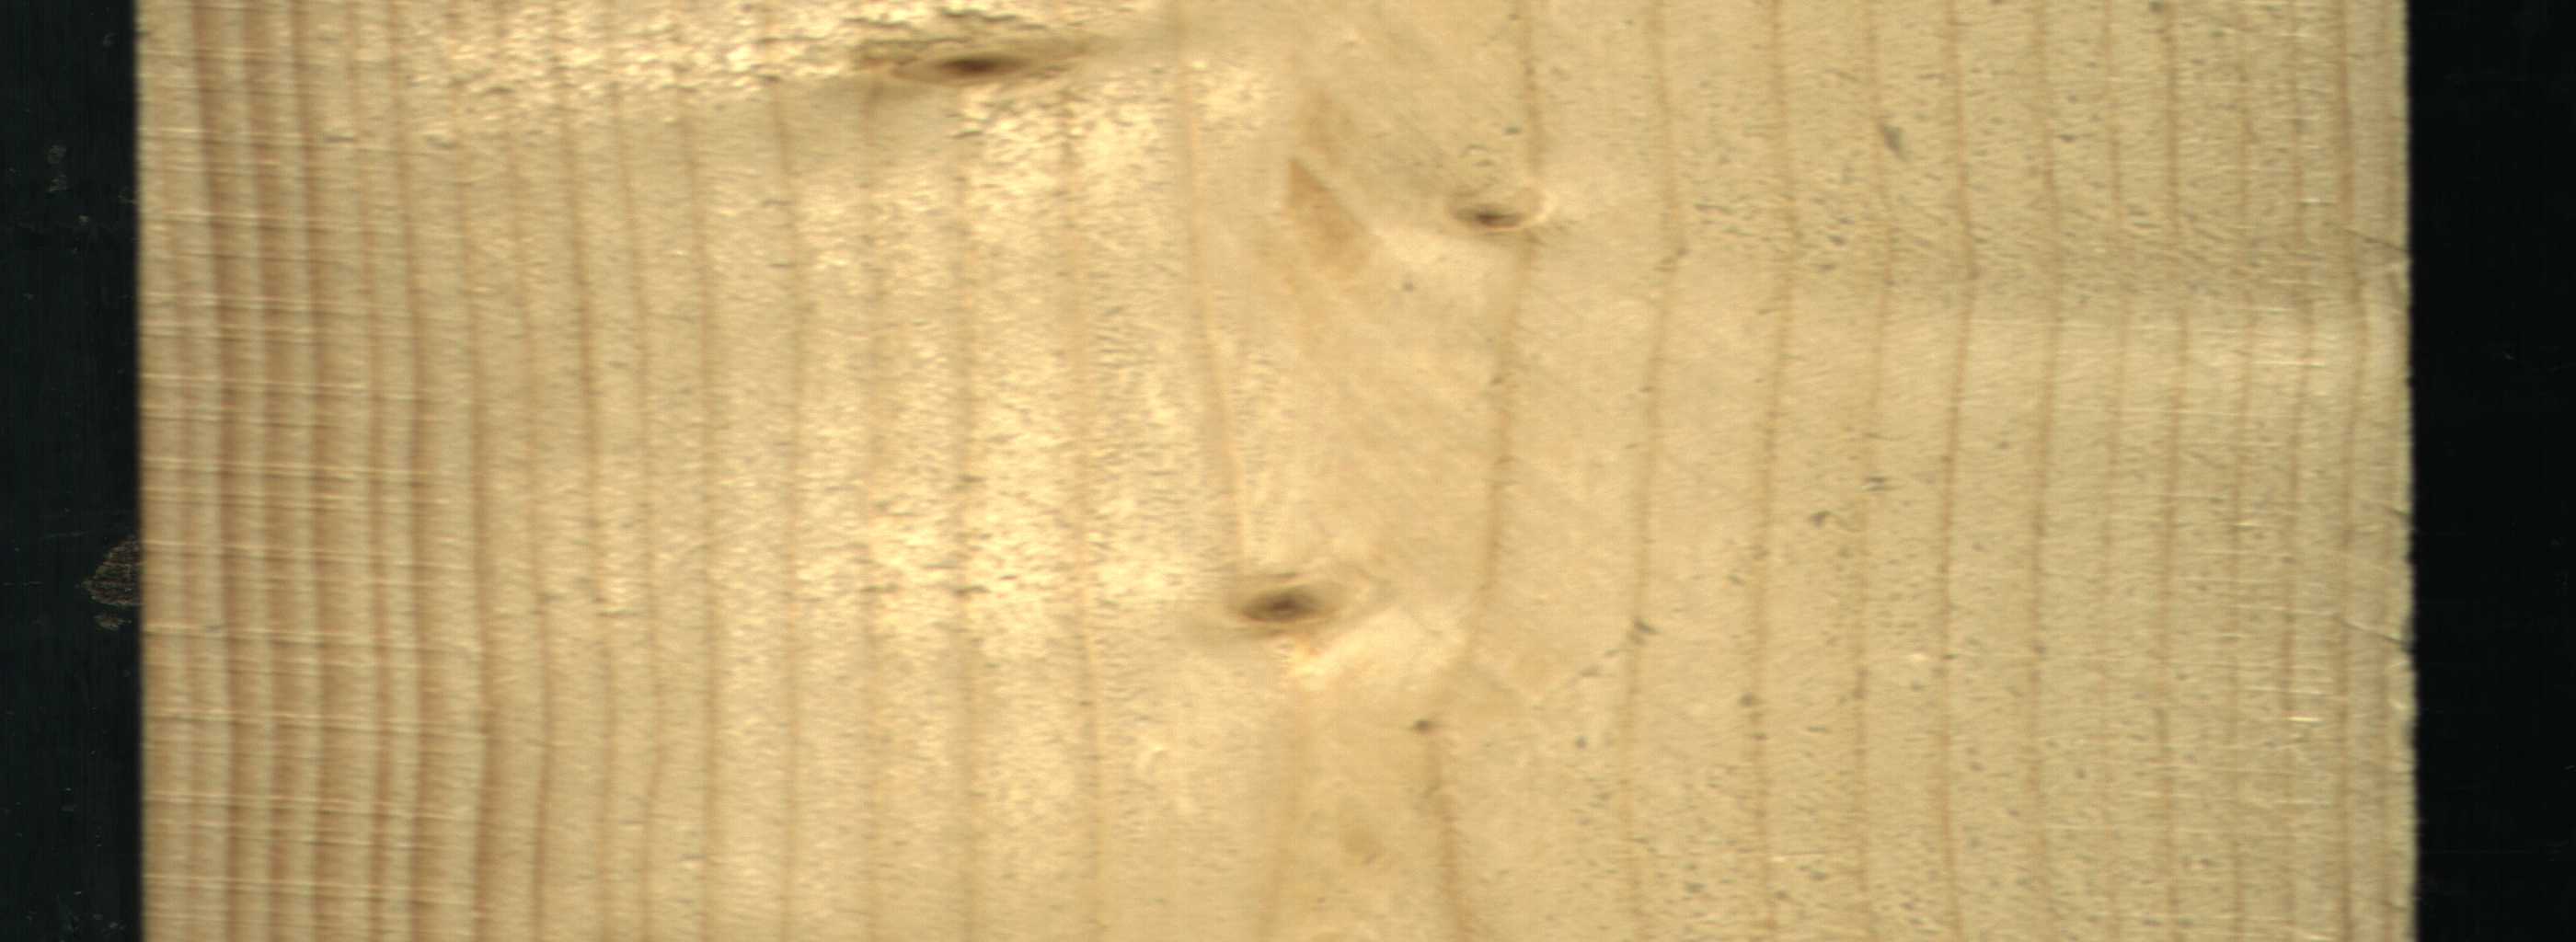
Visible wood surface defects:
Live_Knot
Live_Knot
Live_Knot